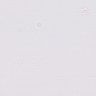
Metastatic tissue present: no